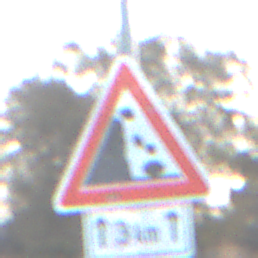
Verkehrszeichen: SteinschlagLinks
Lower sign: LaengeEinerStrecke2
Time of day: SunriseSunset
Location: Outdoor (Nature)
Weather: Clear
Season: Winter
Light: Natural